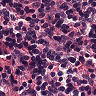
Metastatic tissue present: no